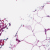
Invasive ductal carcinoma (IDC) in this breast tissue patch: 0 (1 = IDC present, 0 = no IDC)